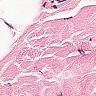
Metastatic tissue present: no